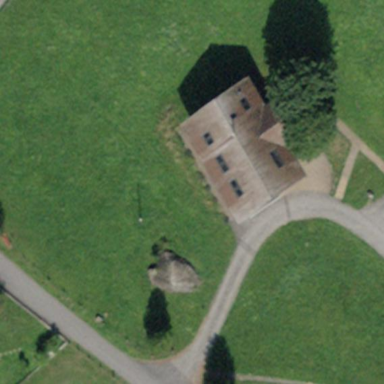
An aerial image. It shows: Detached building with gabled roof.